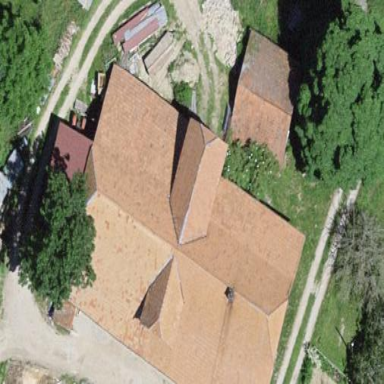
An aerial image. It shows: Farm building.